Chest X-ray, AP view. Patient: 71 years old, sex M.
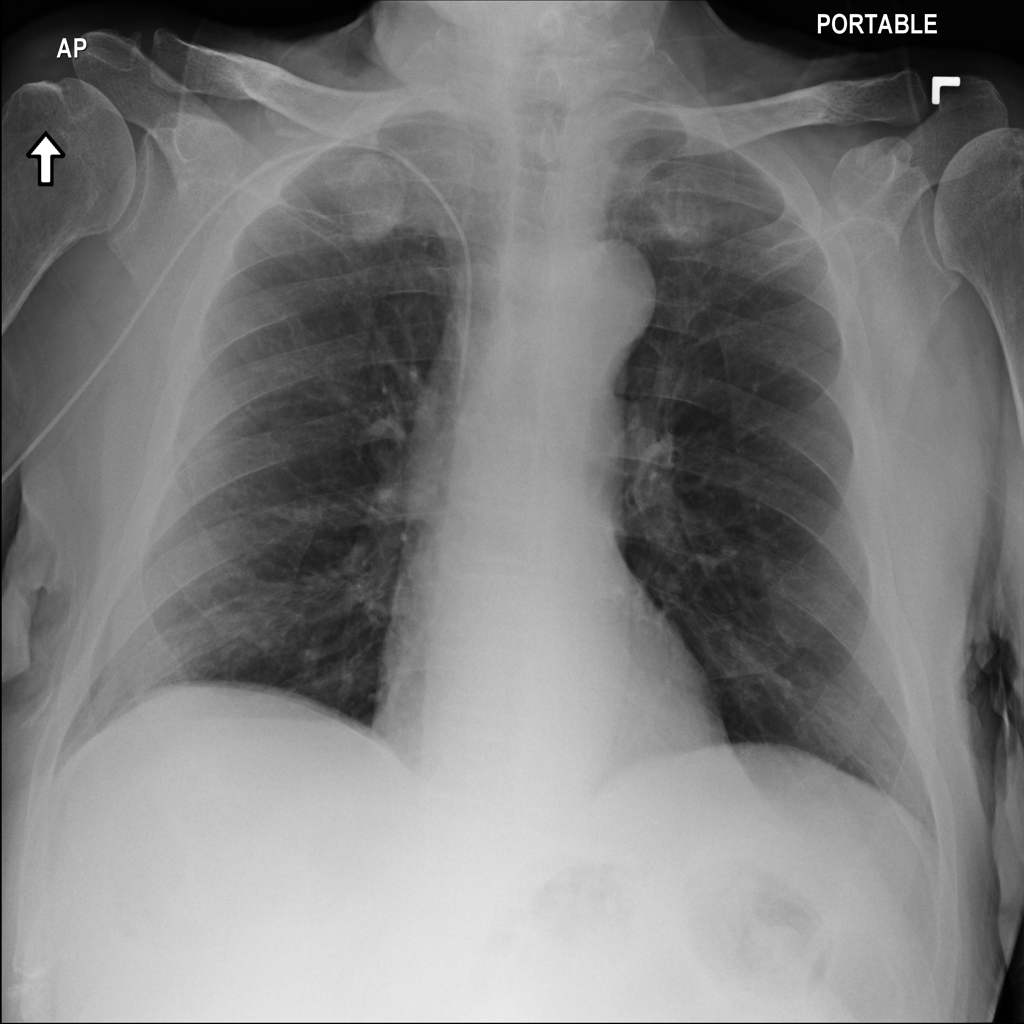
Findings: No Finding